Field crop: tomato
Growth stage: 1
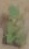
Species: solanum